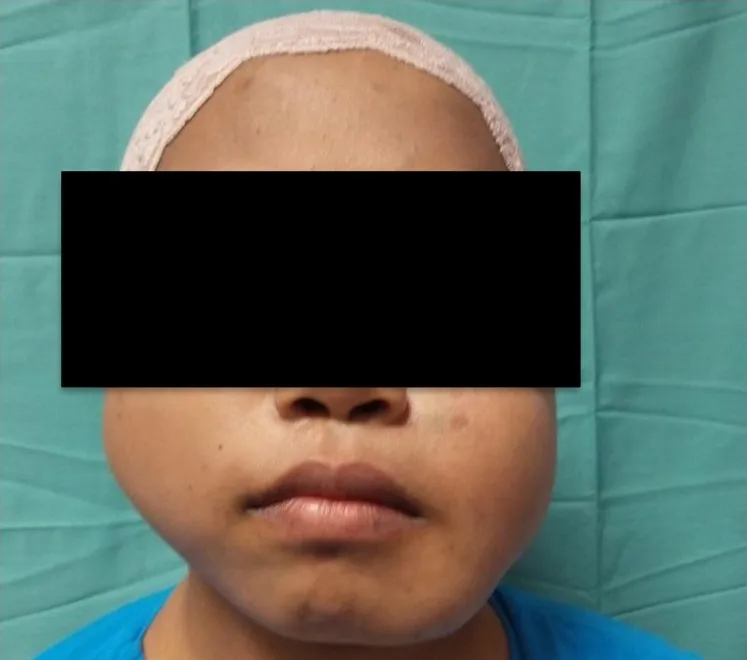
Photo above is showing 3 month post first sclerotherapy and bilateral cheek lesions clinically still detectable.
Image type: medical_photograph (oral_photograph)